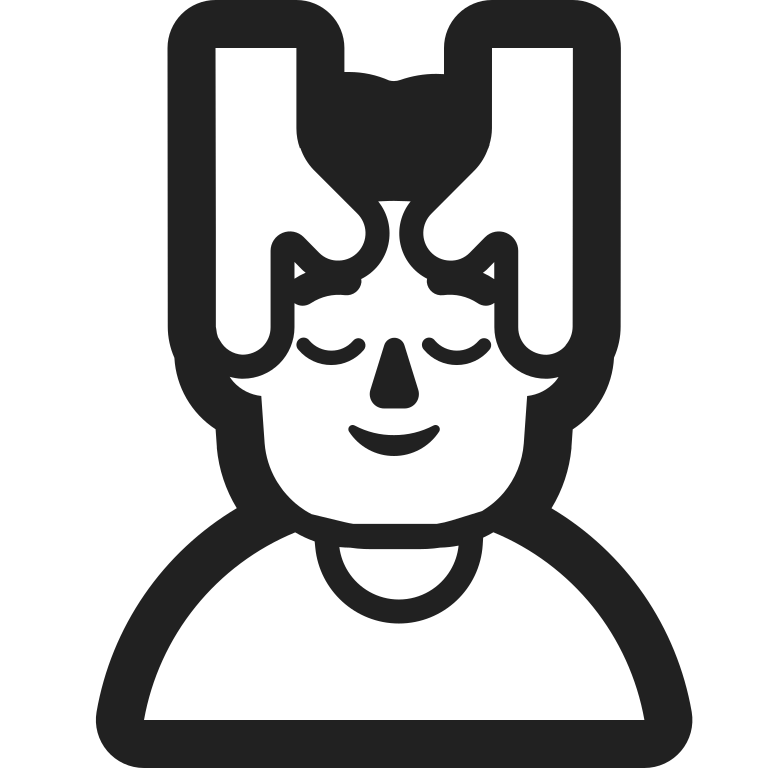
man getting massage high contrast default